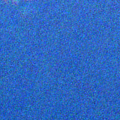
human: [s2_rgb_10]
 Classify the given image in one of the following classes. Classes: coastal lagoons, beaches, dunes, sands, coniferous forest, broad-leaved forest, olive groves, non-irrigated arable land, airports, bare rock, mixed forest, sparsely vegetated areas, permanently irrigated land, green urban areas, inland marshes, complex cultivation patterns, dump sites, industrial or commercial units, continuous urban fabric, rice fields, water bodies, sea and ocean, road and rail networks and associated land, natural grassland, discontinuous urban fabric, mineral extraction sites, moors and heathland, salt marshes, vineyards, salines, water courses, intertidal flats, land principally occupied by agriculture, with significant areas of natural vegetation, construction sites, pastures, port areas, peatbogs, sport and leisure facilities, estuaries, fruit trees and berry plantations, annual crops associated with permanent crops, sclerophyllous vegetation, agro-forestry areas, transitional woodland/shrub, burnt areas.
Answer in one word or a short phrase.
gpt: sea and ocean